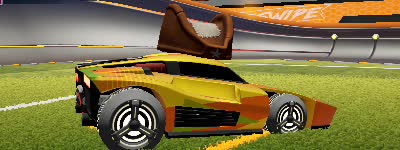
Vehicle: breakout